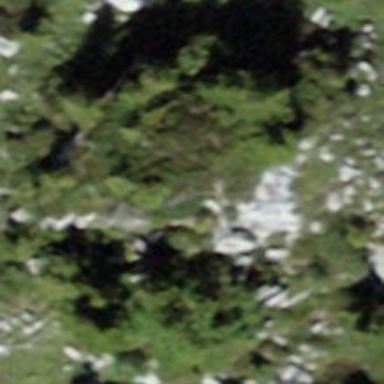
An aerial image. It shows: Natural rock formation.